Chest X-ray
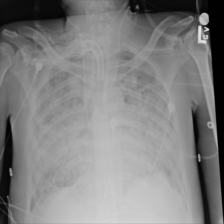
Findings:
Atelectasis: negative
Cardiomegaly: negative
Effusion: negative
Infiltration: negative
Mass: negative
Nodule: negative
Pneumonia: negative
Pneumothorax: negative
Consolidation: negative
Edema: negative
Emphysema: negative
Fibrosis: negative
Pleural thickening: negative
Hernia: negative